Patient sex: M
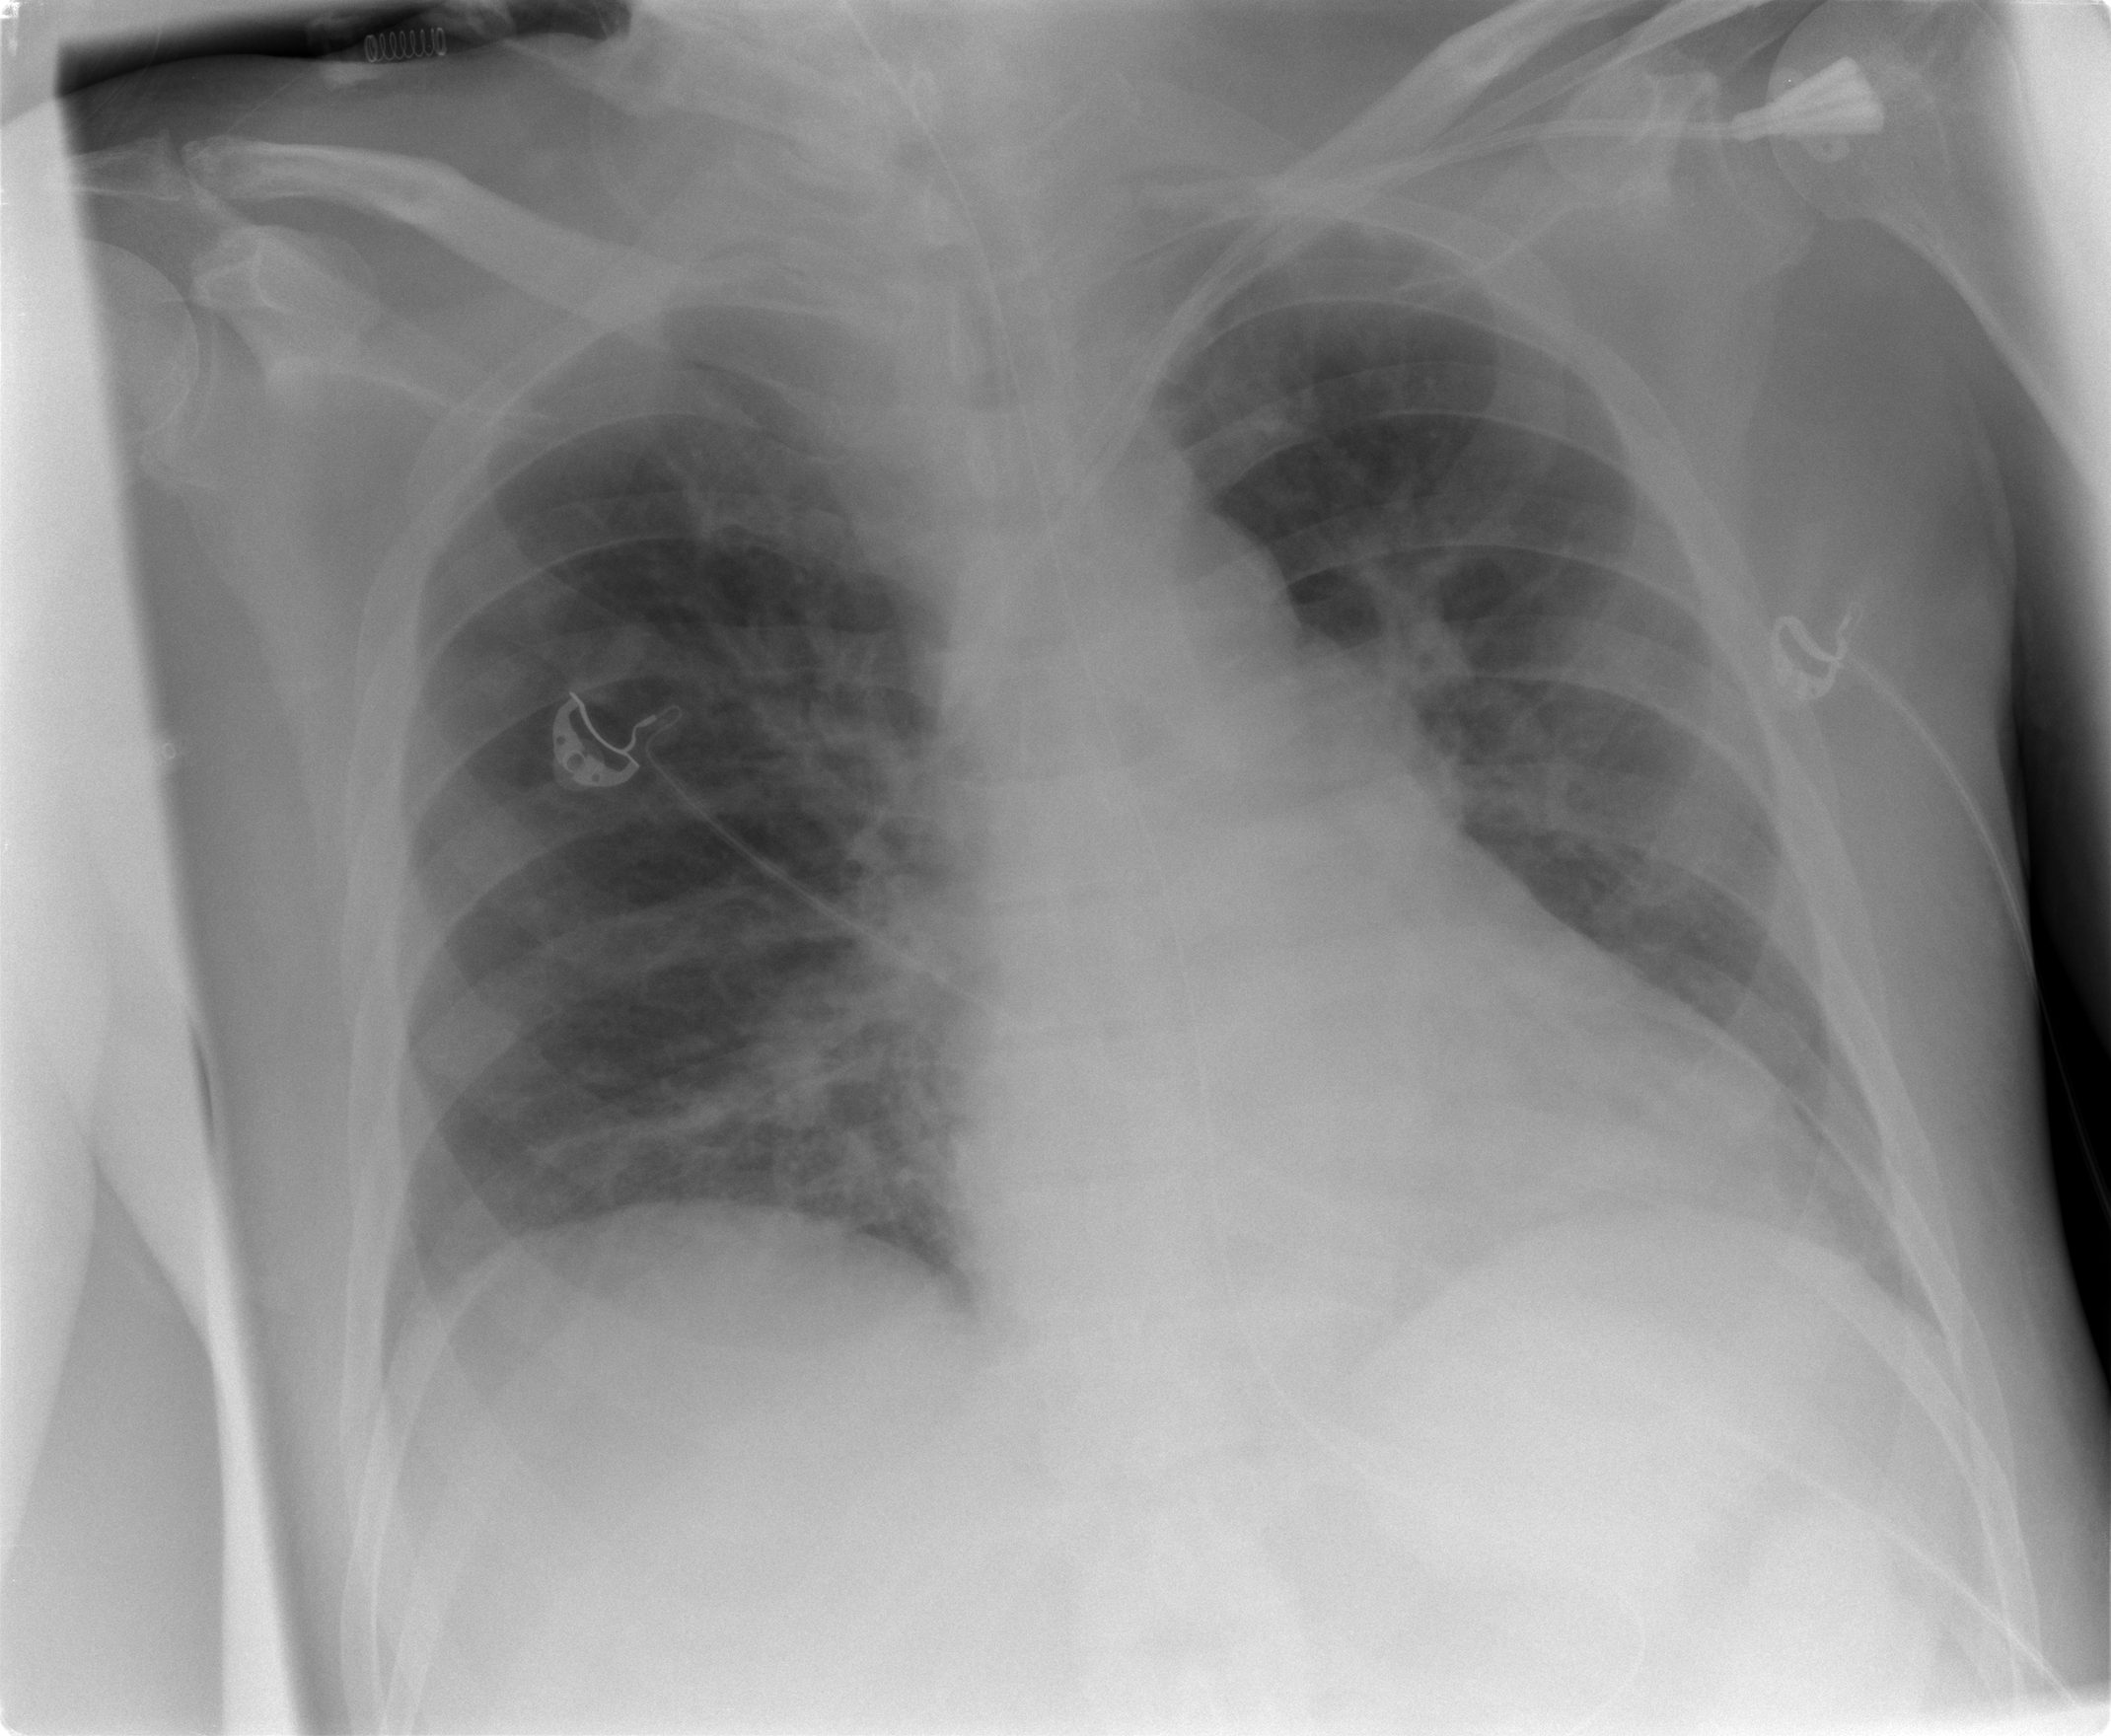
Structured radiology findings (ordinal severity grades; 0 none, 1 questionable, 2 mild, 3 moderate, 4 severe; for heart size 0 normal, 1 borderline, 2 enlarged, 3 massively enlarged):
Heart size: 0
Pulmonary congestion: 2
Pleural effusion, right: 0
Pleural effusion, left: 0
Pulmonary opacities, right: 1
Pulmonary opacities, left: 1
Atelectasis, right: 0
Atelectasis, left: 0